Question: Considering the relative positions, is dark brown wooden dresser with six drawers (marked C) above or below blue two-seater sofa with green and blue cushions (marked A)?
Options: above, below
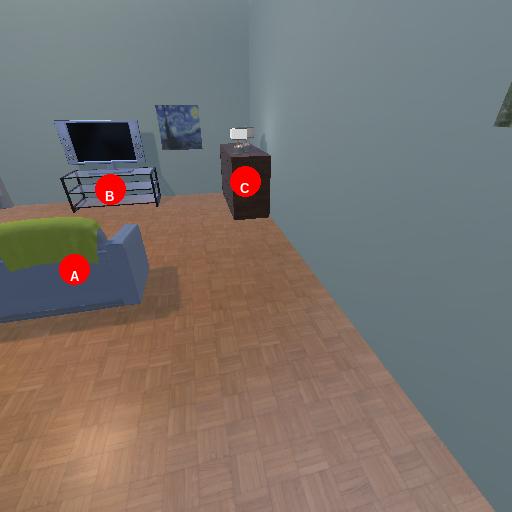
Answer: above